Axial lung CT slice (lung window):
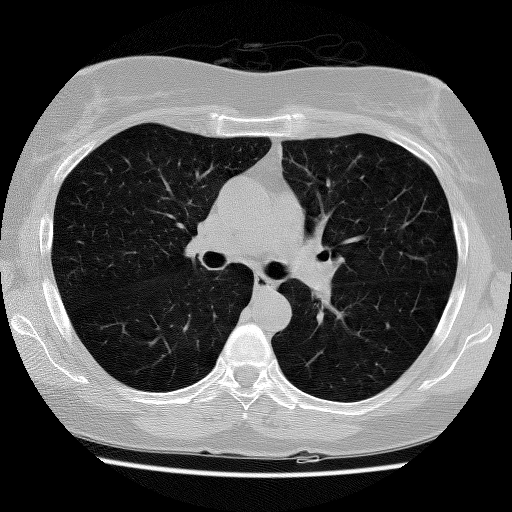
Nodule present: no